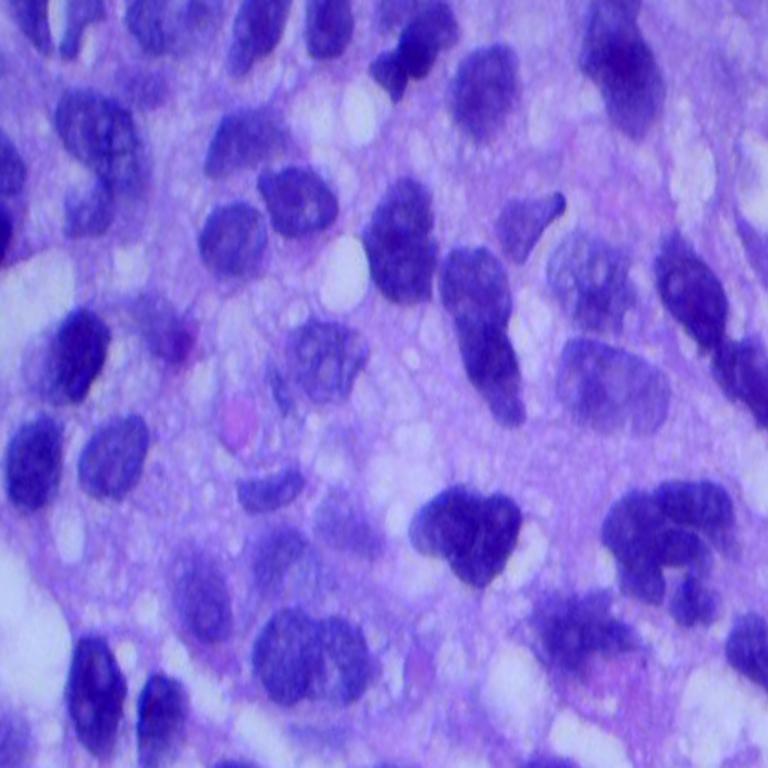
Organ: lung
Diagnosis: squamous carcinomas